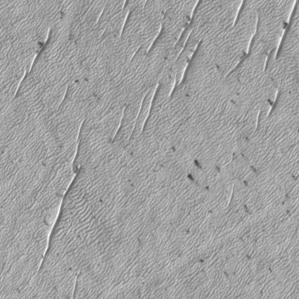
Label: frost